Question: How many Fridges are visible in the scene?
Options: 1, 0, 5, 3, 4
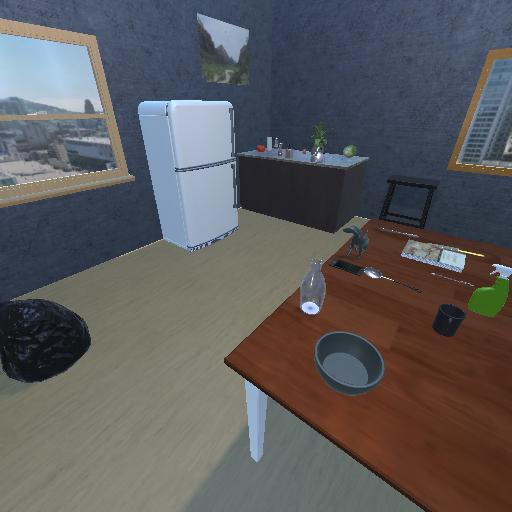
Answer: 1